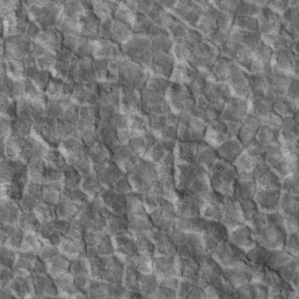
Label: non_frost